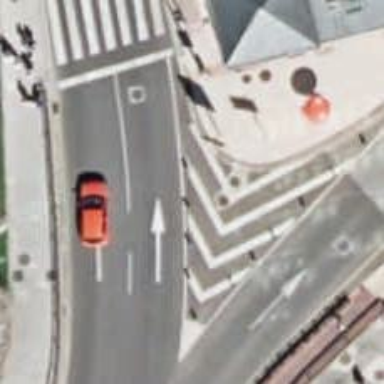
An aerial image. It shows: Bollard barrier.